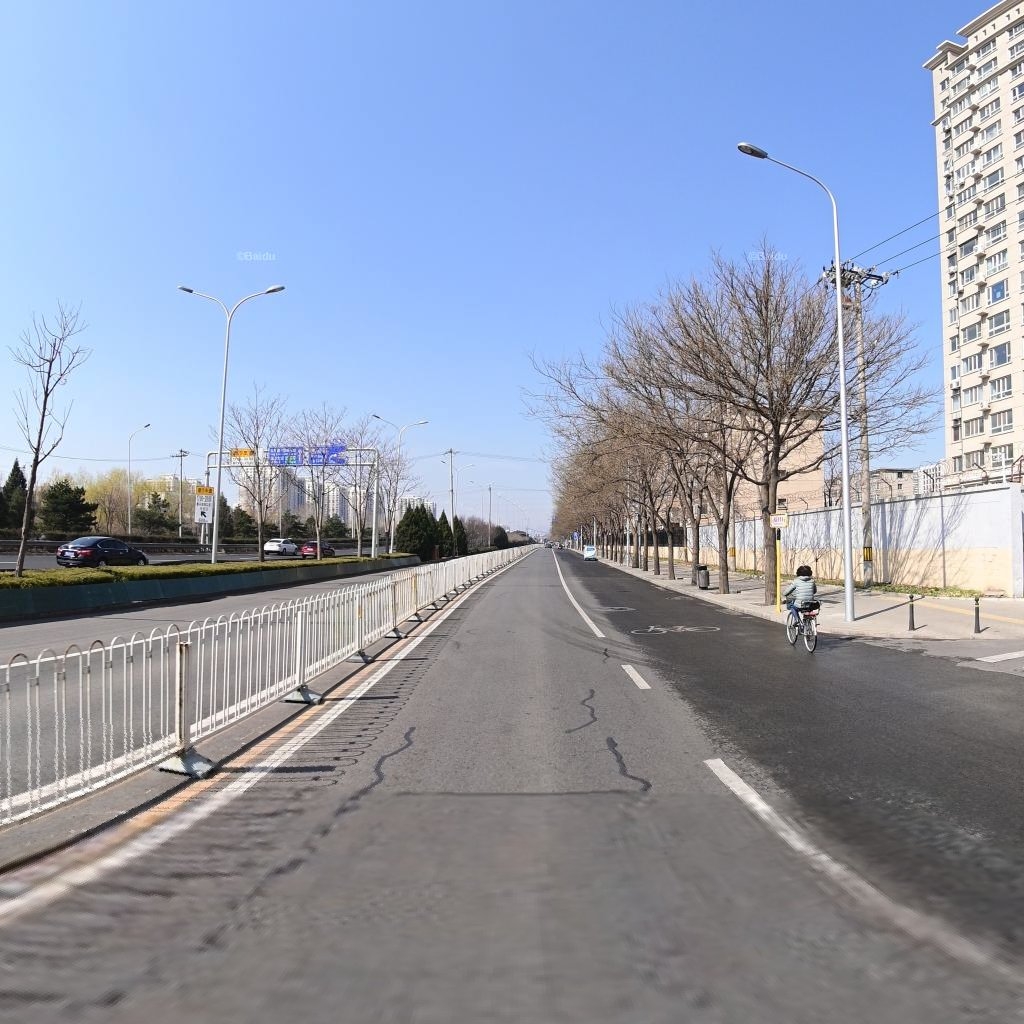
Region: Haidian
Road damage annotations: longitudinal patch, longitudinal patch, longitudinal patch, longitudinal patch